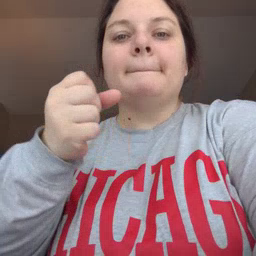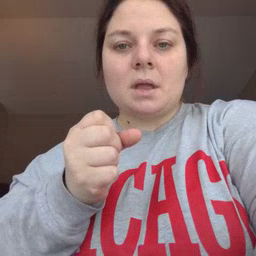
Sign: make